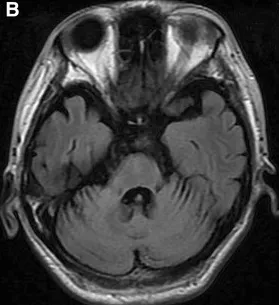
Fluid attenuated inversion recovery images on brain MRI. A, B. Fluid attenuated inversion recovery images on MRI demonstrated linear high signal intensity of putamen bilaterally and mild cerebellar and pontine atrophy.
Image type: radiology (mri)